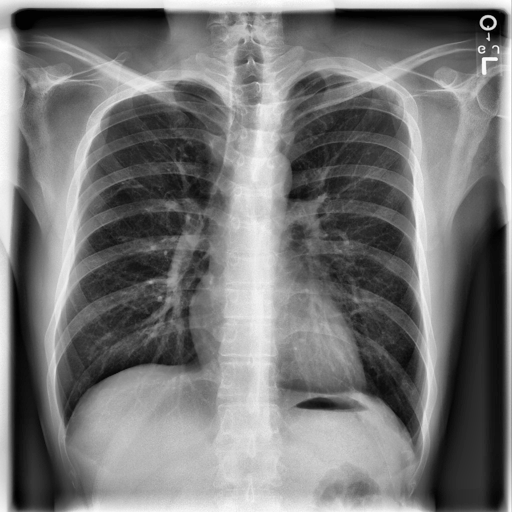
Finding: NORMAL